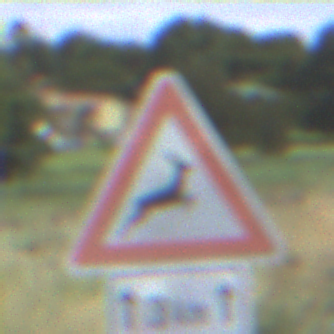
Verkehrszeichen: WildwechselLinks
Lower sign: LaengeEinerStrecke2
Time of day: Midday
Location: Outdoor (Nature)
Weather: PartlyCloudy
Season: NotSpecified
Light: Natural